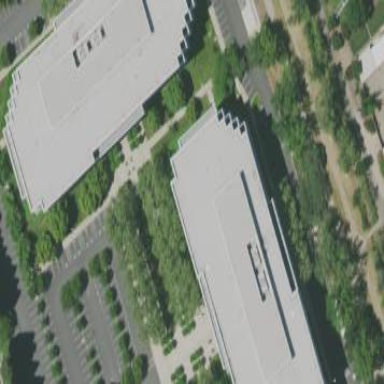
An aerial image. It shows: Office building.